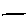
Label: line